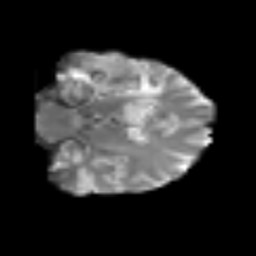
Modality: T2w
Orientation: coronal
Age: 54
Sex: male
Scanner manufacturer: siemens
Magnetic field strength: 3 T
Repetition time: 4.4 s
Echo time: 0.1 s